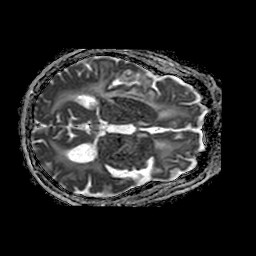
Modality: ADC
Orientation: axial
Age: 72
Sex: male
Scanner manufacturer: philips
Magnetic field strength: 1.5 T
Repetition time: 3.713 s
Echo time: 0.09555 s